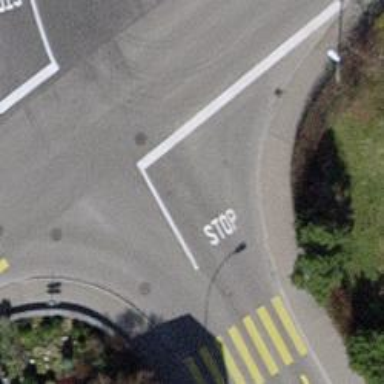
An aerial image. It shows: Road with stop sign.